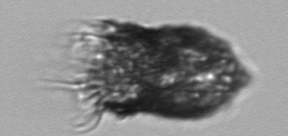
Label: Tintinnopsis